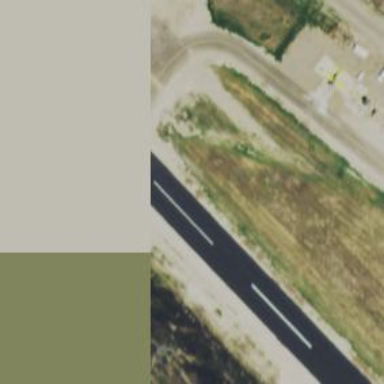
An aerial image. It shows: Image of taxiway at airport.